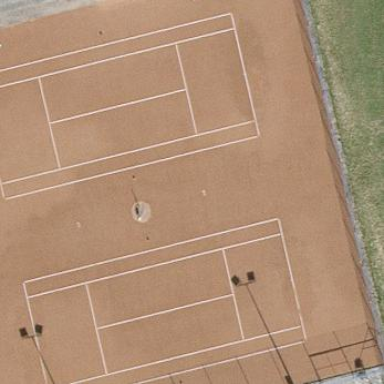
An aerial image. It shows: Tennis court on pitch designated for leisure land.